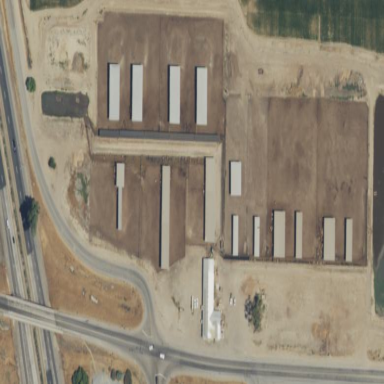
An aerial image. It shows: Farmyard area.